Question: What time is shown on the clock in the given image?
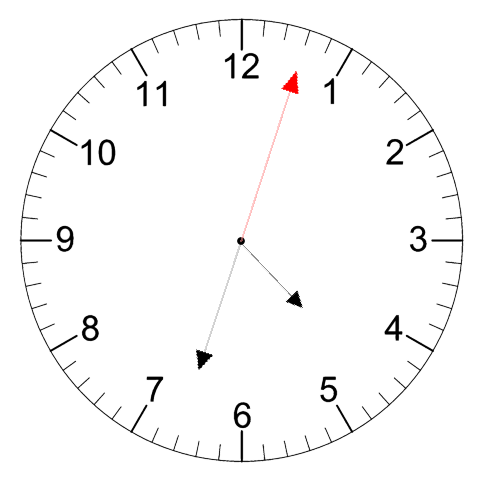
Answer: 04:33:03